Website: macys
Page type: billing-address
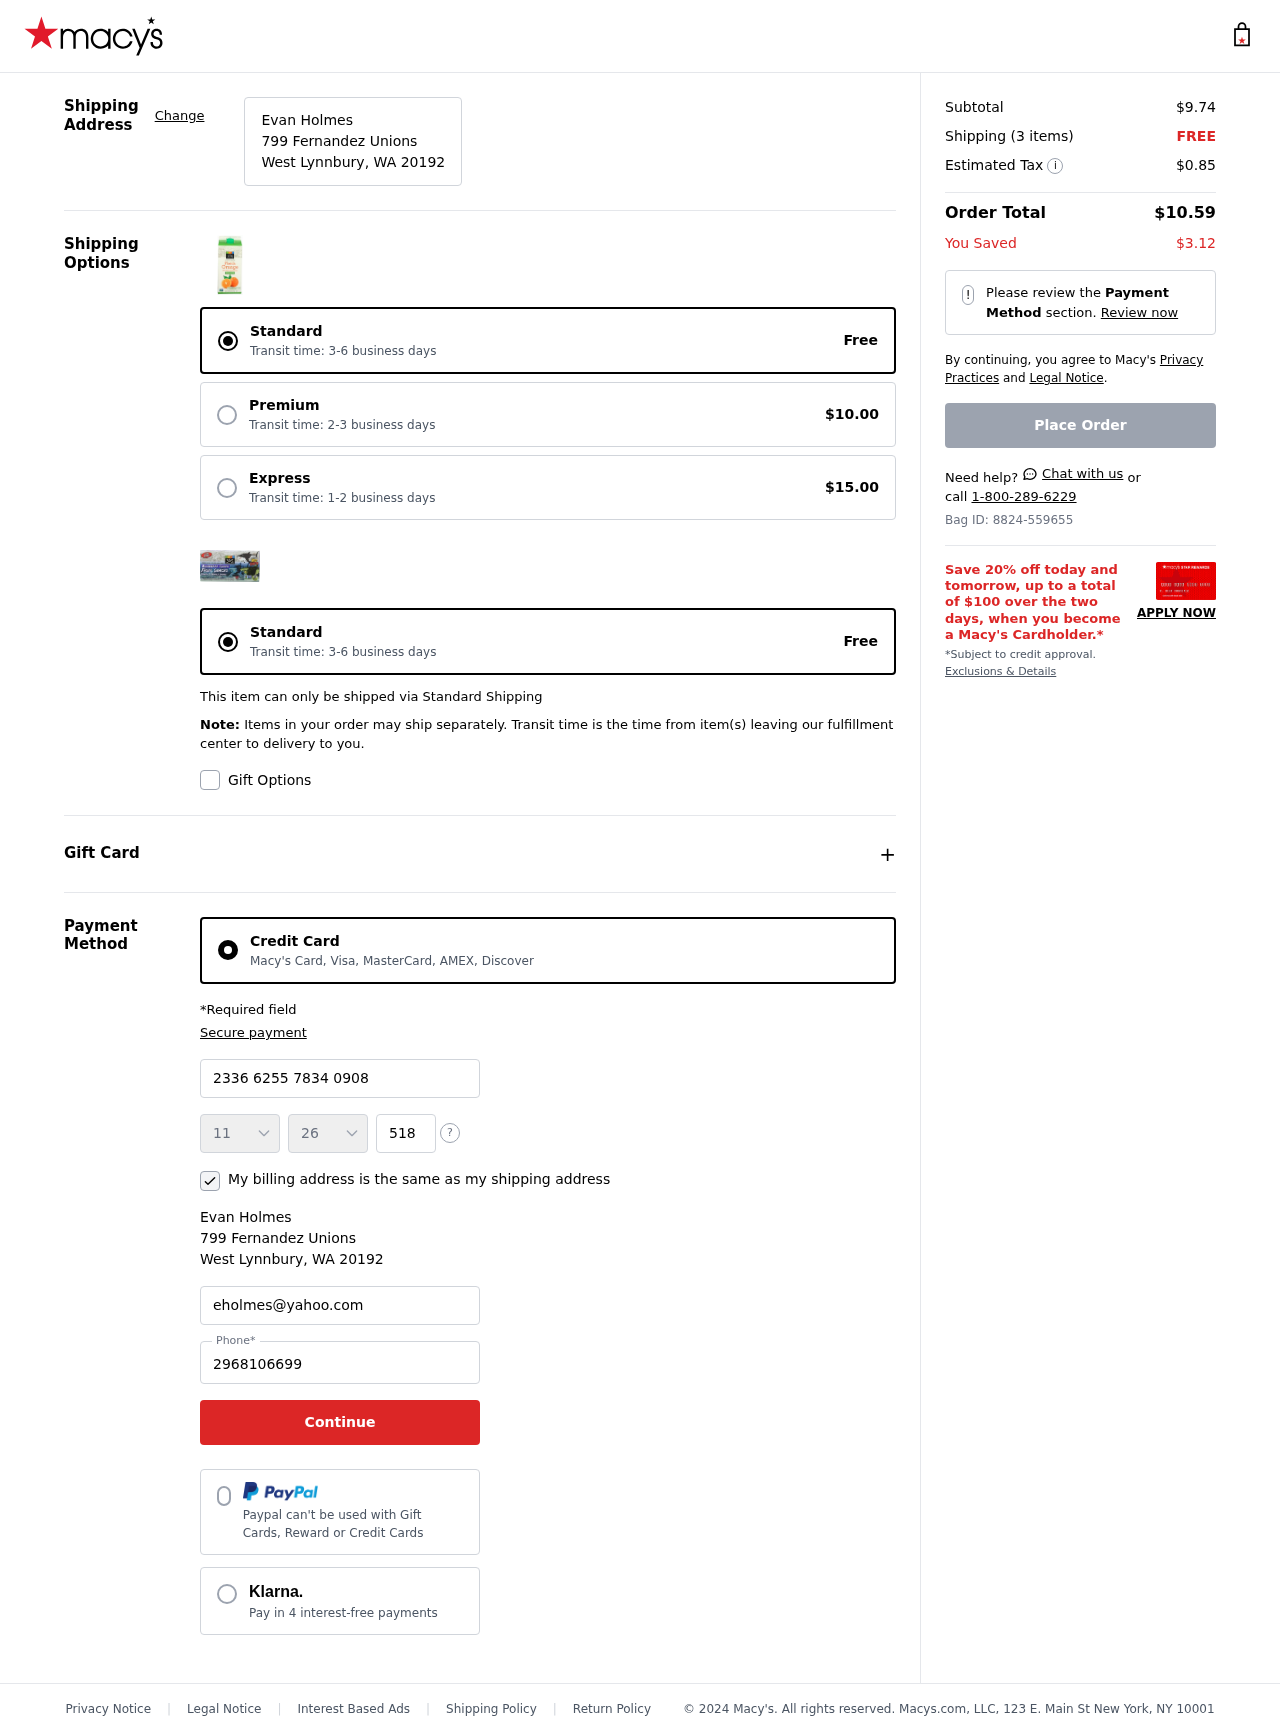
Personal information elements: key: PII_CARD_CVV
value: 518
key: PII_CARD_EXPIRY_MONTH
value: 11
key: PII_CARD_EXPIRY_YEAR
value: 26
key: PII_CARD_NUMBER
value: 2336 6255 7834 0908
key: PII_CITY_STATE_ZIP
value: West Lynnbury, WA 20192
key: PII_EMAIL
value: eholmes@yahoo.com
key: PII_FULLNAME
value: Evan Holmes
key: PII_PHONE
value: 2968106699
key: PII_STREET
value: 799 Fernandez Unions
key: PII_FULLNAME2
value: Evan Holmes
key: PII_STREET2
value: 799 Fernandez Unions
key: PII_CITY_STATE_ZIP2
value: West Lynnbury, WA 20192
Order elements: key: ORDER_SUBTOTAL
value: $9.74
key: ORDER_NUM_ITEMS
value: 3
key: ORDER_SHIPPING_COST
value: FREE
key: ORDER_TAX
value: $0.85
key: ORDER_TOTAL
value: $10.59
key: ORDER_SAVINGS
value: $3.12
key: ORDER_ID
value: Bag ID: 8824-559655